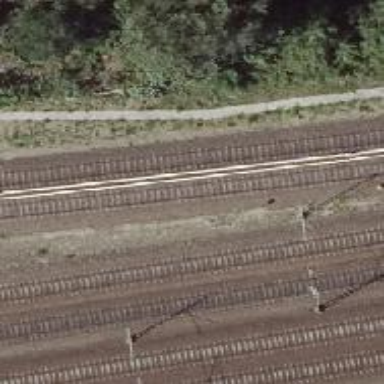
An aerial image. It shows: Solitary milestone along the railway.